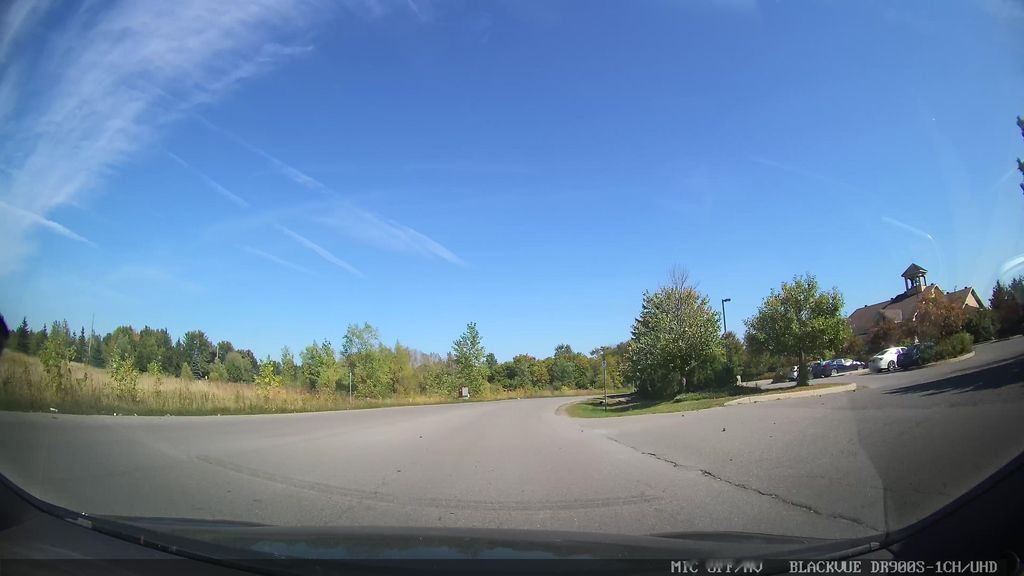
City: ottawa-gatineau